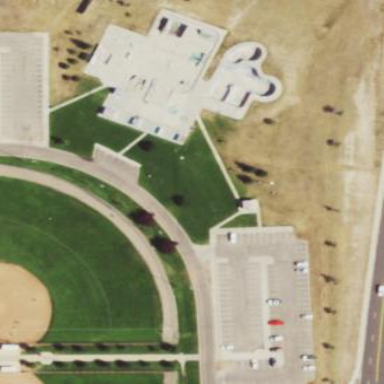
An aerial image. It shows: Baseball pitch for leisure and sports activities.